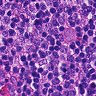
Metastatic tissue present: no